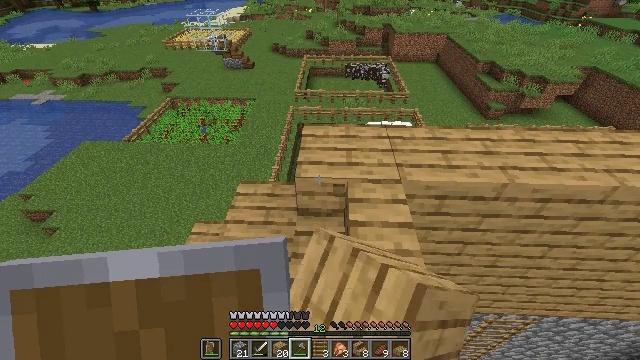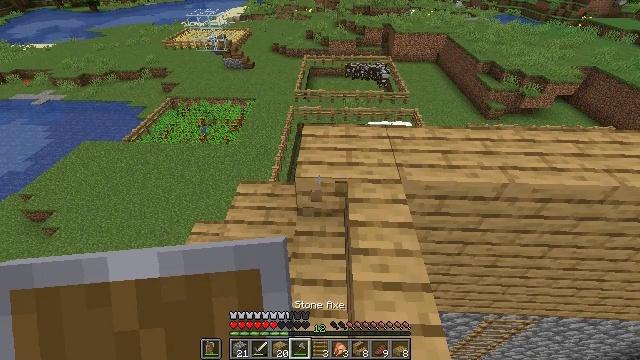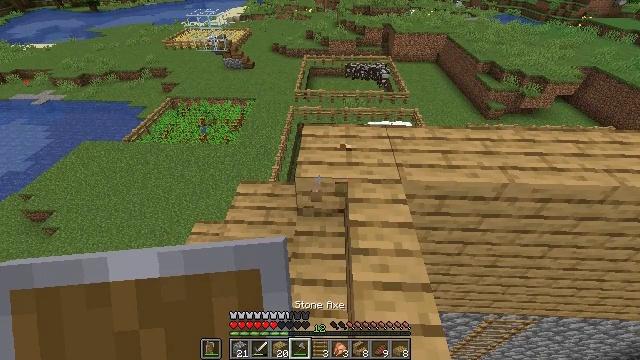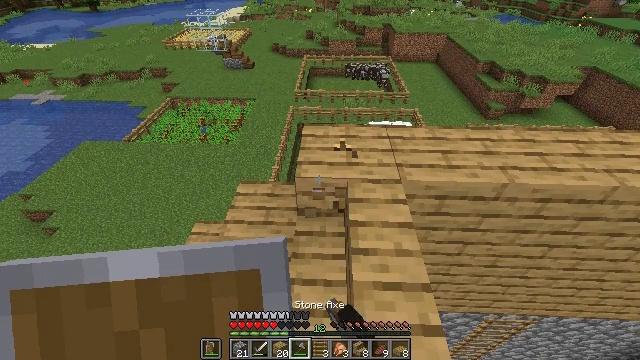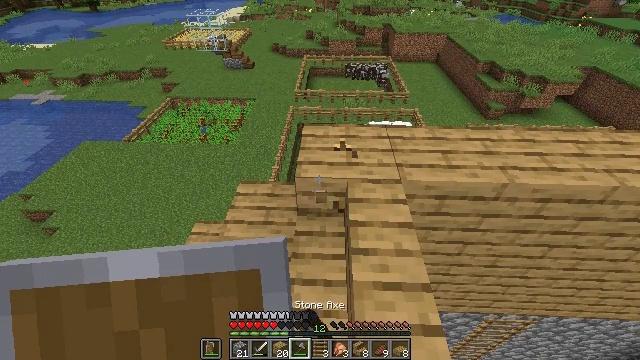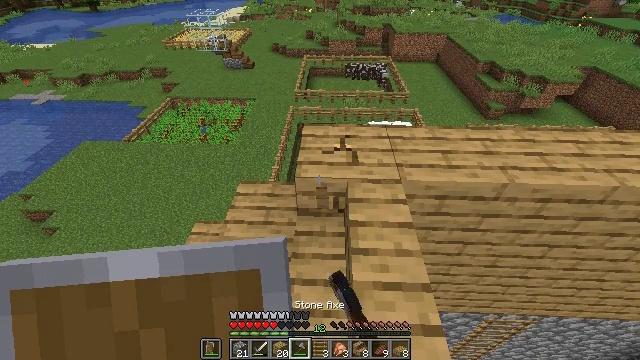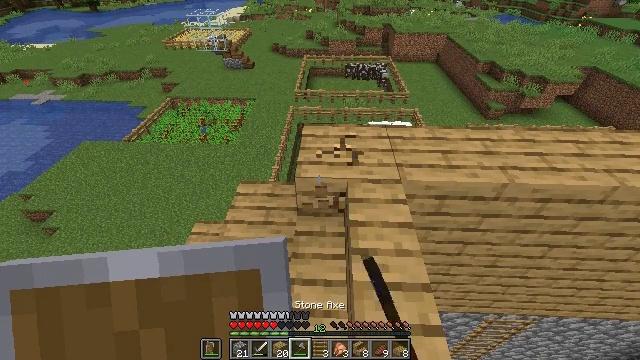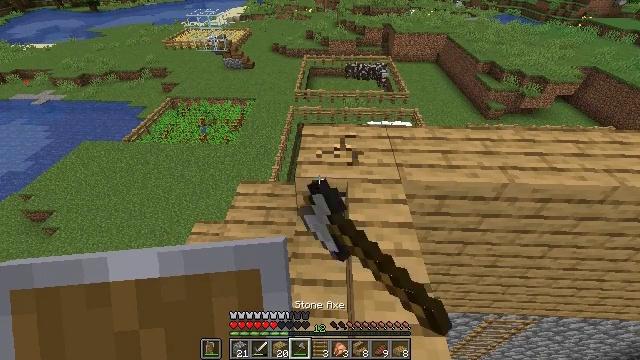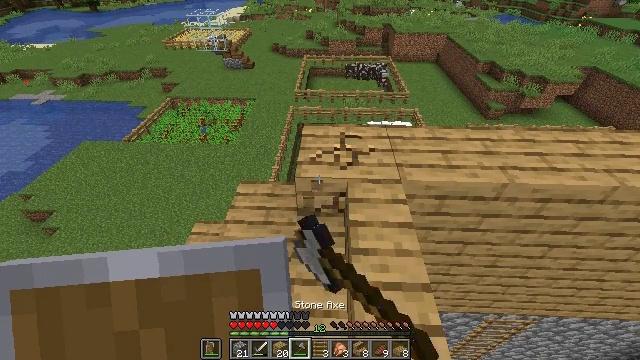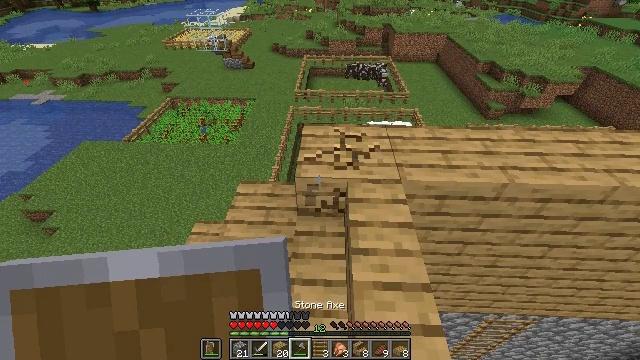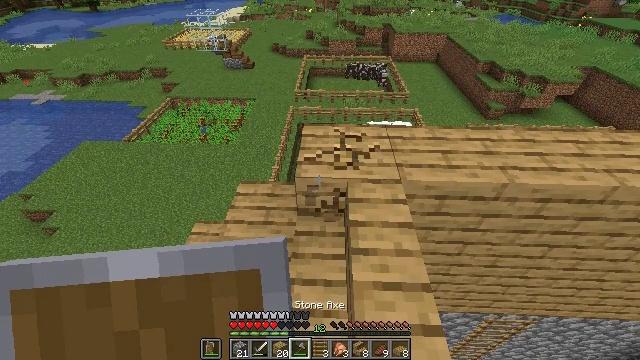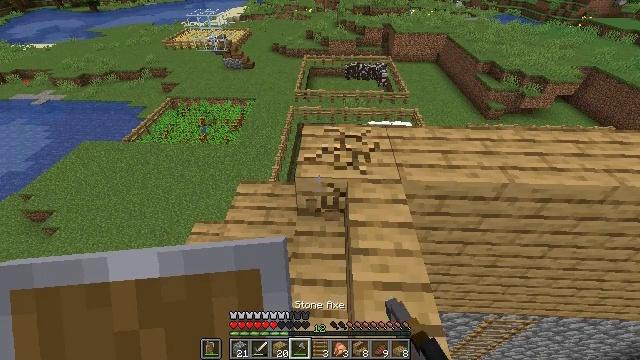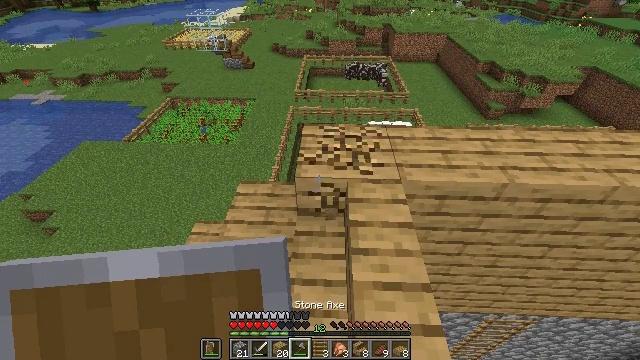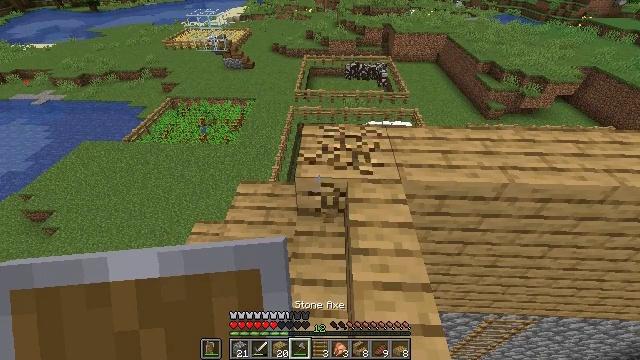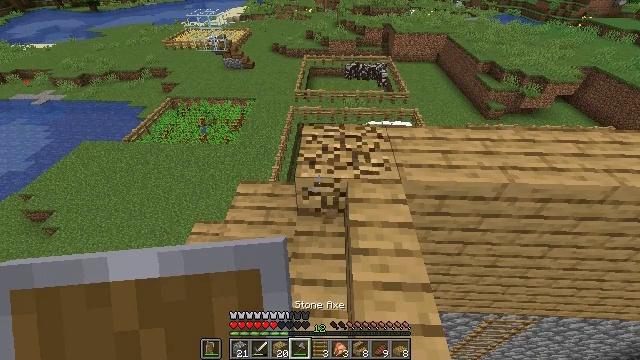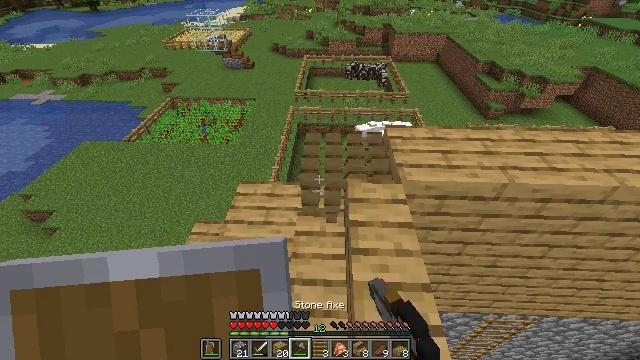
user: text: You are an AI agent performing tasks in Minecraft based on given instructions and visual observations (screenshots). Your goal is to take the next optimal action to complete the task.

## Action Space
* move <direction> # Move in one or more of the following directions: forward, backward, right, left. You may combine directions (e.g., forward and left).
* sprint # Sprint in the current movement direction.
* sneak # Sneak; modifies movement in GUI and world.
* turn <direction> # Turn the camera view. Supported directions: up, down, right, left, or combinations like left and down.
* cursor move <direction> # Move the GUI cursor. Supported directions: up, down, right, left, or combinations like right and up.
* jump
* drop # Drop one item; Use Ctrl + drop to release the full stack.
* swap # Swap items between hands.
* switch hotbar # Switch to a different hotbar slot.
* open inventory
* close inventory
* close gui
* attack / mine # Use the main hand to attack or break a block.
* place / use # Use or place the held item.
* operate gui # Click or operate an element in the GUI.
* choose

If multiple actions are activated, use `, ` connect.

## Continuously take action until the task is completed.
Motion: motion action
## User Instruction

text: Mine planks.
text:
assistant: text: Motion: attack / mine, switch to hotbar 4
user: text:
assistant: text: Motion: attack / mine, switch to hotbar 4
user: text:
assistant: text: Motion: attack / mine
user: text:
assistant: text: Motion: attack / mine
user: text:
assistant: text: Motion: attack / mine
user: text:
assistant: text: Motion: attack / mine
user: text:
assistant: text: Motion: attack / mine
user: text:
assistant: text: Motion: attack / mine
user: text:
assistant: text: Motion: attack / mine
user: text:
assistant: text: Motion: attack / mine
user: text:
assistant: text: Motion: attack / mine
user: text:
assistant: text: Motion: attack / mine
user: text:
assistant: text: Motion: attack / mine
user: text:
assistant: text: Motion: attack / mine
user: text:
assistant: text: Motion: attack / mine
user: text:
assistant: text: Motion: attack / mine
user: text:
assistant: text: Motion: attack / mine
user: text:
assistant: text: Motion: attack / mine
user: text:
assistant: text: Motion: move forward, attack / mine
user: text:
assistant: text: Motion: move forward, attack / mine
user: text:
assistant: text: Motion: move forward
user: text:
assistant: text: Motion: move forward
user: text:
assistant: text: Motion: move forward
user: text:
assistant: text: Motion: move forward, turn right and down
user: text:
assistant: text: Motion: move forward, turn down
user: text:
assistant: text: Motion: move forward, turn right and down
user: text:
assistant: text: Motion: turn right and down
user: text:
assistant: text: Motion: turn down
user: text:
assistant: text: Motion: turn right and down
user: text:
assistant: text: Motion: turn down